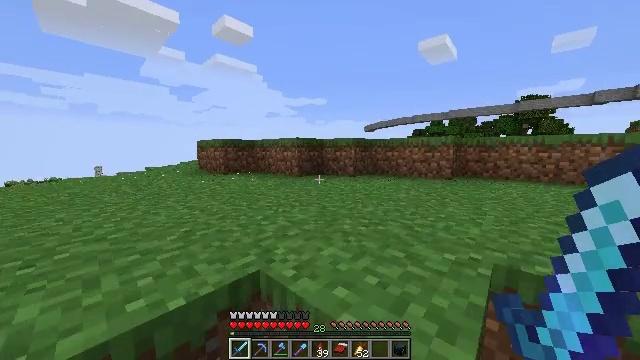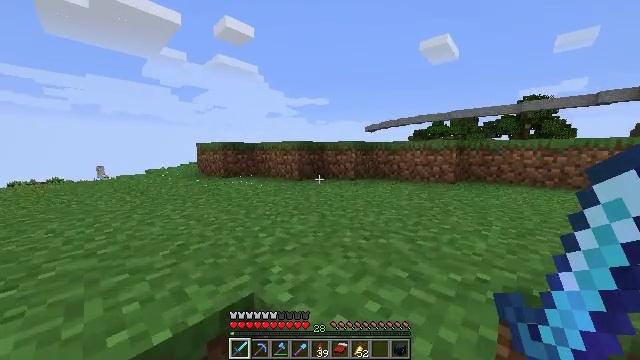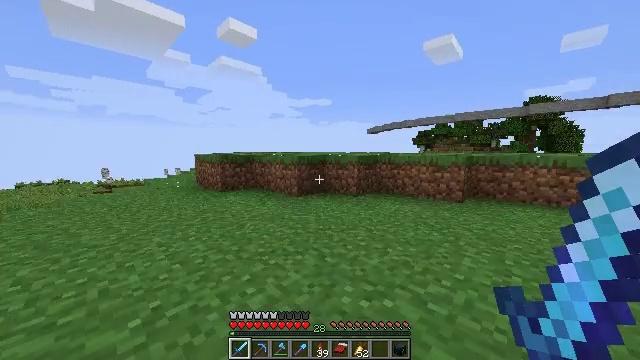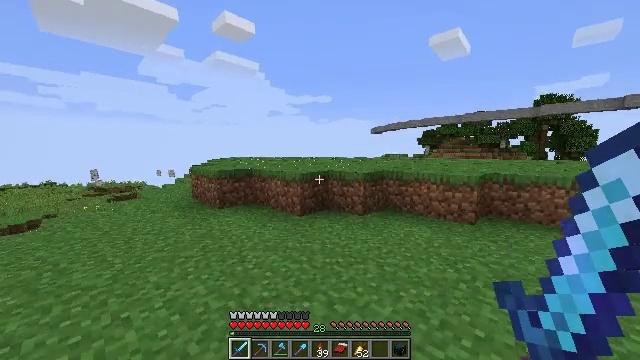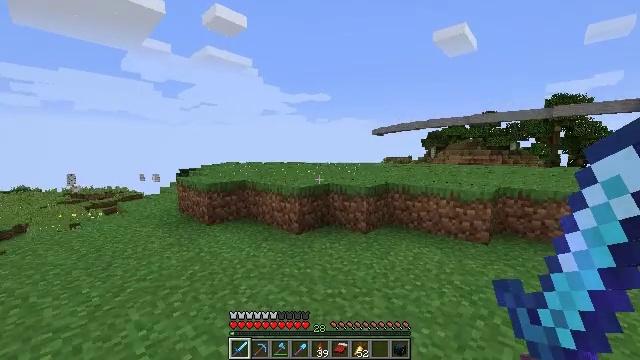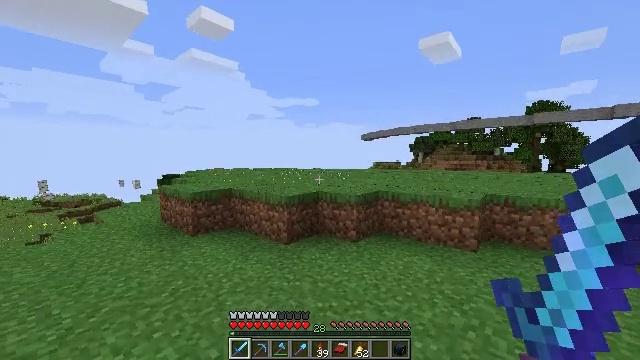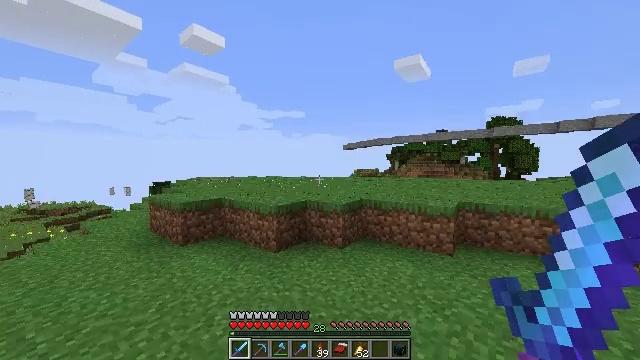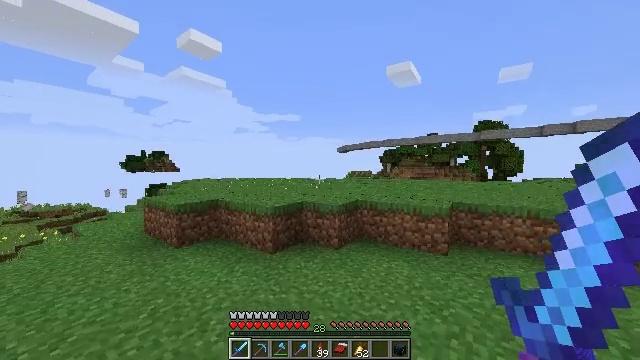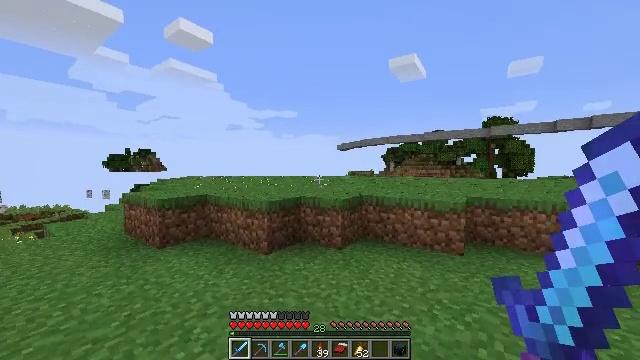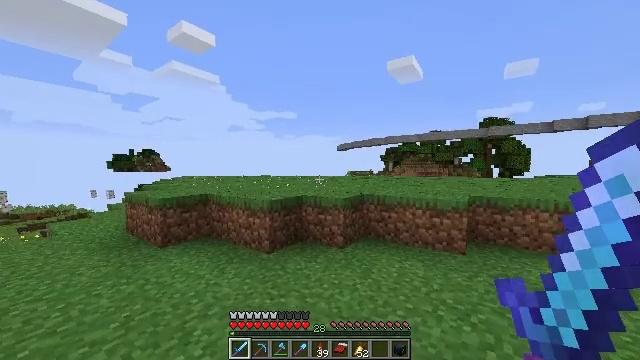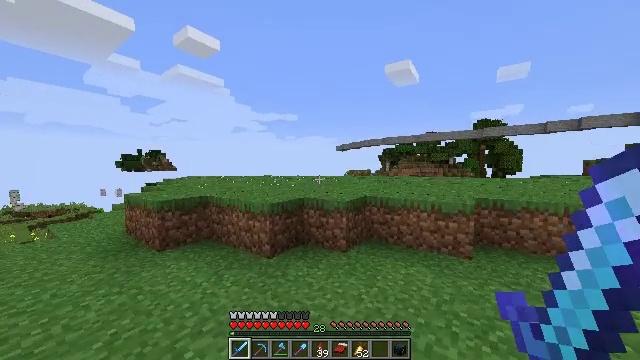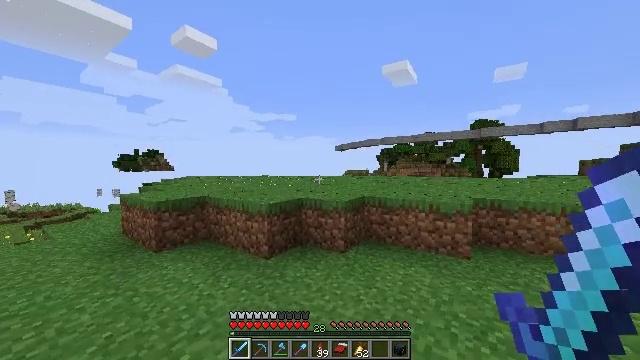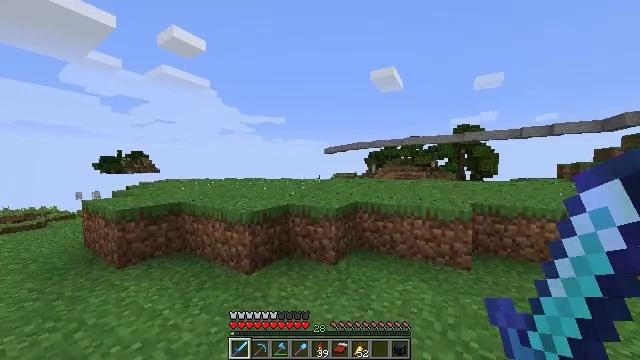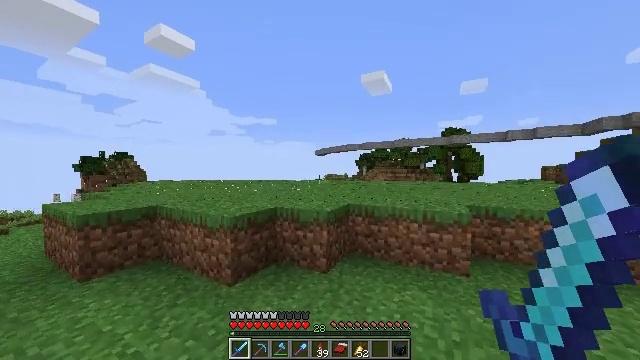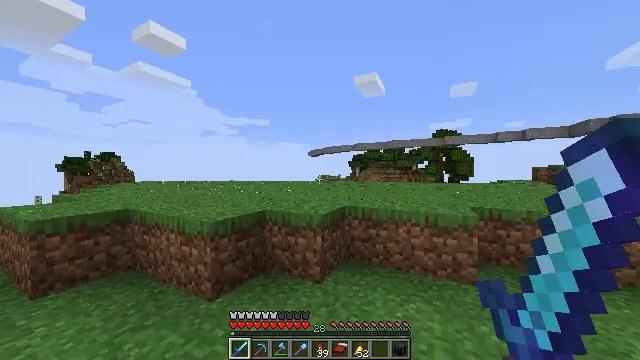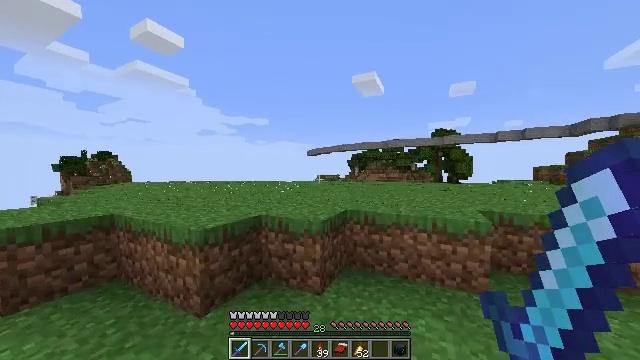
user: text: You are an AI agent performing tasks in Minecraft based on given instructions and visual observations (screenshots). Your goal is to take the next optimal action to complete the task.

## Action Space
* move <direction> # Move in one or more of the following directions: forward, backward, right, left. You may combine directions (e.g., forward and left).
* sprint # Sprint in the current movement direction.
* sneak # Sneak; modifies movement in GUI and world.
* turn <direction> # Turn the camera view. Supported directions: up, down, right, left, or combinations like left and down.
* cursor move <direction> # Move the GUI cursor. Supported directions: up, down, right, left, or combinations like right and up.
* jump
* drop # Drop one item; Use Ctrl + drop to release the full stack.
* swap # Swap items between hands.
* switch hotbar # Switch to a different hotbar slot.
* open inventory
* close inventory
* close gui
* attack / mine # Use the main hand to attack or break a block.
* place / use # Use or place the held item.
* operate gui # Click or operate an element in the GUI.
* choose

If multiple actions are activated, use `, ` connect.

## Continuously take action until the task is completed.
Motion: motion action
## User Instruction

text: Hunt a slime.
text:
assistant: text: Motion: move forward and move right, sprint, jump
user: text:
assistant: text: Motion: move forward and move right, sprint, jump
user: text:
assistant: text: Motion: move forward and move right, sprint, jump
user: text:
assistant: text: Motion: move forward and move right, sprint, jump
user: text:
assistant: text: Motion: move forward, sprint, turn right and up, jump
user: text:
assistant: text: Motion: move forward, sprint, turn right and up, jump
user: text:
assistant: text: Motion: move forward, sprint, turn right
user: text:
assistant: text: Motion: move forward, sprint
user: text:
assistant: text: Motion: move forward, sprint
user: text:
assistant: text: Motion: move forward, sprint
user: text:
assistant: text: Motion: move forward, sprint
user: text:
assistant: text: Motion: move forward, sprint, turn right
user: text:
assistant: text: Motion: move forward, sprint, turn right
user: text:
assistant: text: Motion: move forward, sprint, turn right
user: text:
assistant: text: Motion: move forward, sprint
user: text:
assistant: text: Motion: move forward, sprint
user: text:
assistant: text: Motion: move forward, sprint
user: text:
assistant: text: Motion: move forward, sprint
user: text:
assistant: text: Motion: move forward, sprint
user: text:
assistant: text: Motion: move forward, sprint, jump
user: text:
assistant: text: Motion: move forward, sprint, jump
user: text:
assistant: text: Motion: move forward, sprint, jump
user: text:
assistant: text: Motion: move forward, sprint, jump
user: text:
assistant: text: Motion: move forward, sprint, jump
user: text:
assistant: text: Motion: move forward, sprint, jump
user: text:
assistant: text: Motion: move forward, sprint, jump
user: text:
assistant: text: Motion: move forward, sprint, turn down, jump
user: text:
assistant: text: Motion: move forward, sprint, turn down, jump
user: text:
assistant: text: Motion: move forward, sprint, jump
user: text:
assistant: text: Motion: move forward and move right, sprint, turn right and down, jump